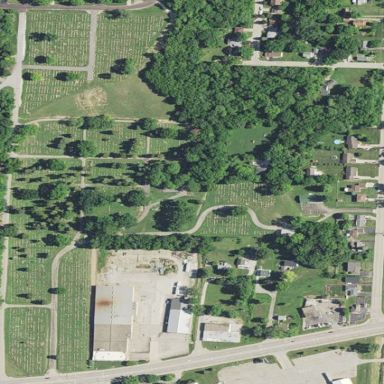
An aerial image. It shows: Cemetery.